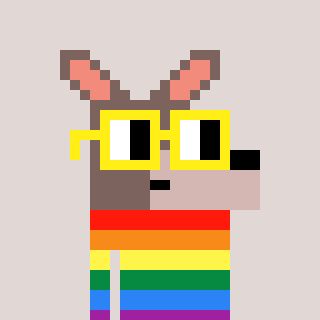
a pixel art character with square yellow glasses, a kangaroo-shaped head and a grayscale-colored body on a warm background